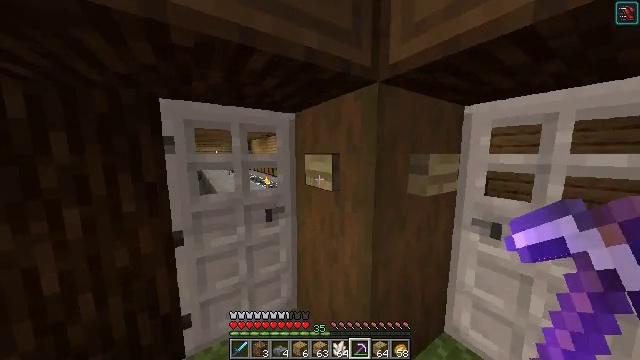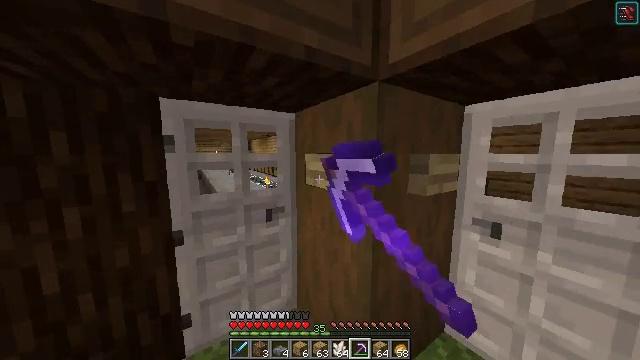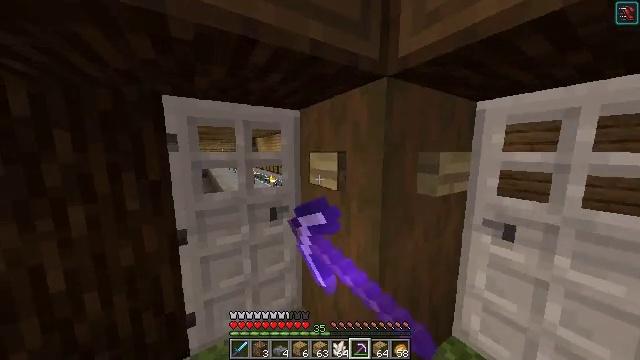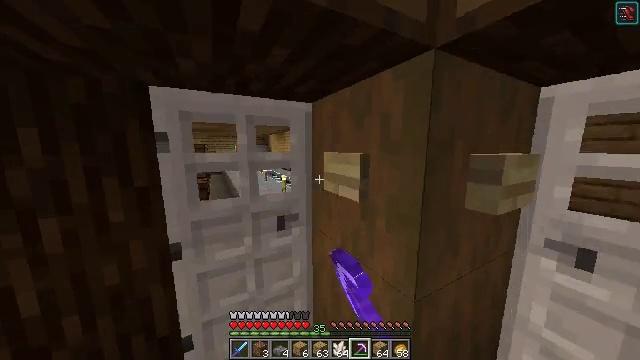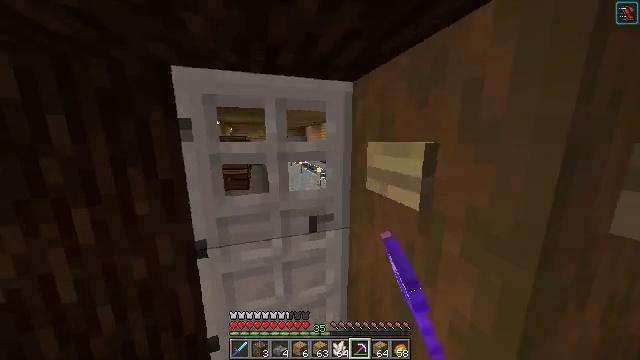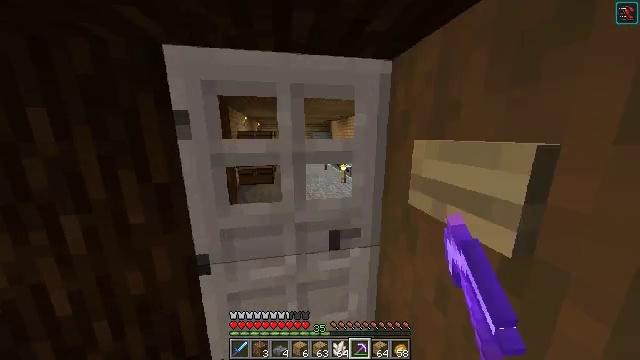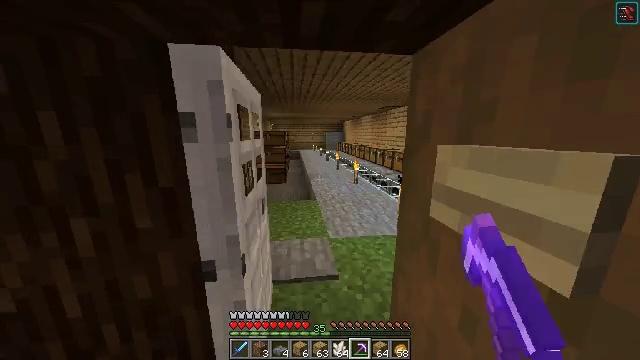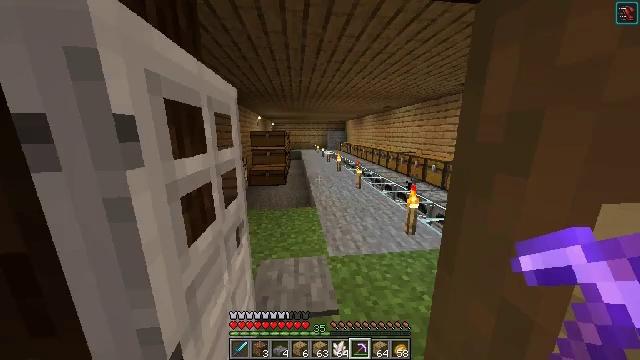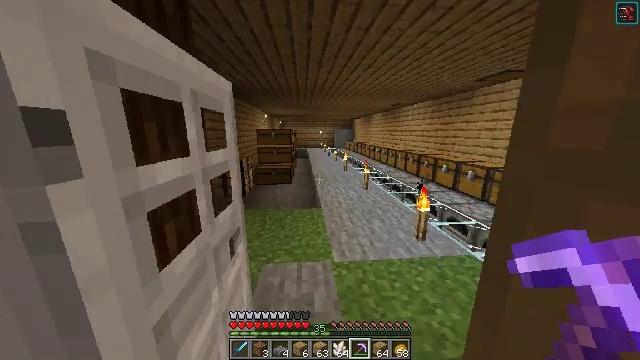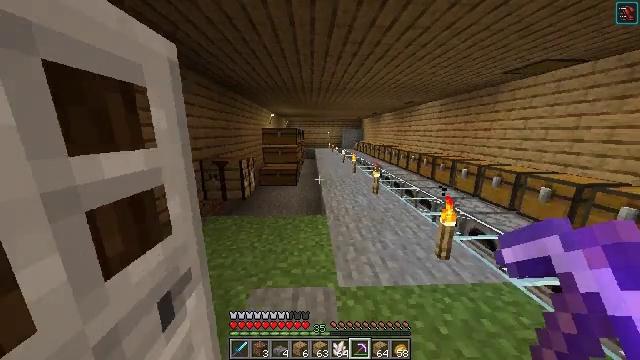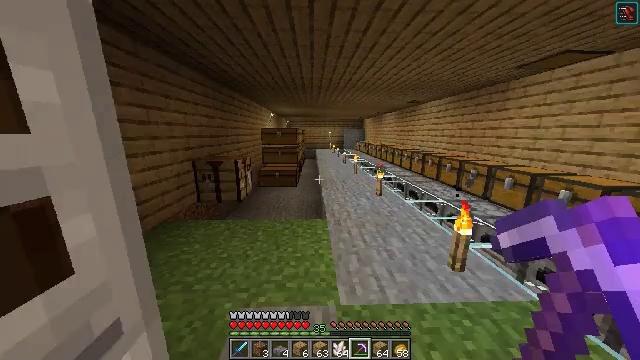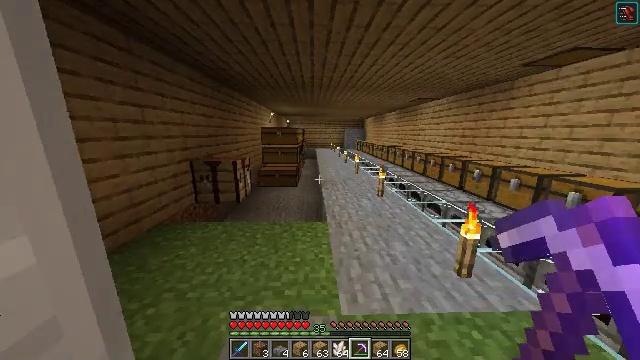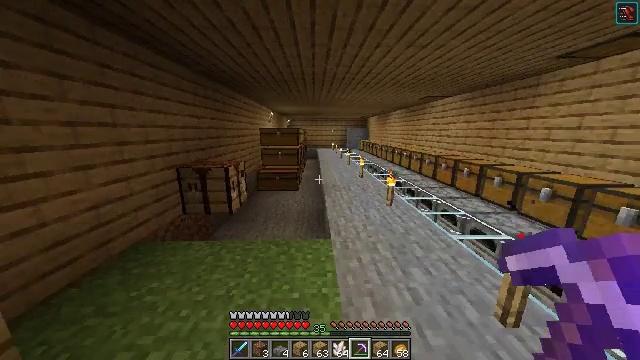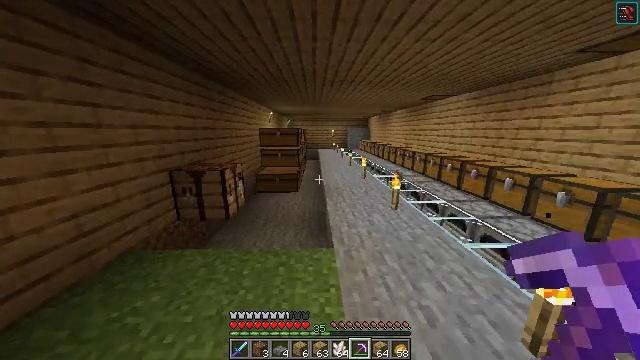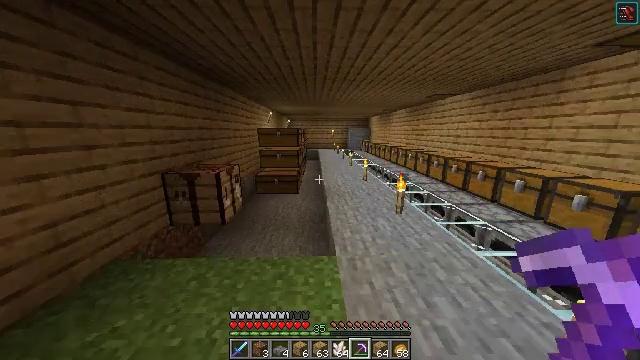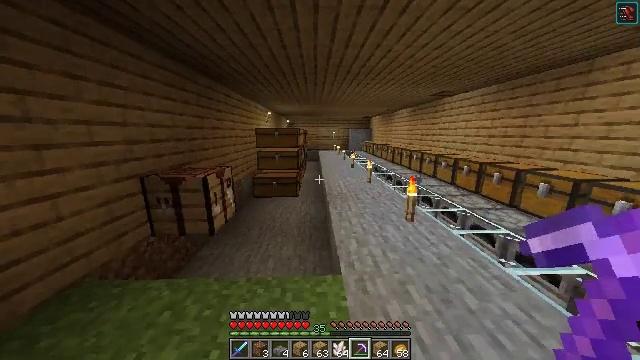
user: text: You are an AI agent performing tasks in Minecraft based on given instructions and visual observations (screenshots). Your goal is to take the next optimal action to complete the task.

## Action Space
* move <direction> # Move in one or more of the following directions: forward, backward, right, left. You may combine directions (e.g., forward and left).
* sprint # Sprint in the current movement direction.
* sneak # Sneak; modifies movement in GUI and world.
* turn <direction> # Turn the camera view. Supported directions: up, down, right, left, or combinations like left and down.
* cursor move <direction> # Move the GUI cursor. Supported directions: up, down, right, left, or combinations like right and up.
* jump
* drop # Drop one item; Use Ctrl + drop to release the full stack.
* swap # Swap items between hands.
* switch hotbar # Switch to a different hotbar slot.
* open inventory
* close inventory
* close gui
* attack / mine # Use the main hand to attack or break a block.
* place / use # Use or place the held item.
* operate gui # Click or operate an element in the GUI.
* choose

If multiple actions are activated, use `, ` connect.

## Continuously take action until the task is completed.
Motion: motion action
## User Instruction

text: Form an observer with the crafting table.
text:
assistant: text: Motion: use / place
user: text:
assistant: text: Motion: move forward, turn left
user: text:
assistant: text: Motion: move forward, turn left
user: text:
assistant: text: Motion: move forward, turn left and down
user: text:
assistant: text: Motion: move forward, turn left and down
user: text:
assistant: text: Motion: move forward, turn left
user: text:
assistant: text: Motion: move forward
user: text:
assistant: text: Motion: move forward, turn left
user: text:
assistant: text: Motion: move forward, turn left
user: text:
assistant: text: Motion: move forward
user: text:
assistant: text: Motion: move forward
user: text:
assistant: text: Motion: move forward
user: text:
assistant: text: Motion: move forward
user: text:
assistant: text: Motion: move forward
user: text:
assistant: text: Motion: move forward
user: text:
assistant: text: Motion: move forward
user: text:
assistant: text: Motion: move forward
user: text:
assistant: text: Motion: move forward and move right
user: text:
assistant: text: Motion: move forward and move right
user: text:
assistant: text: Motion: move forward and move right, turn left
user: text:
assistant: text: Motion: move forward
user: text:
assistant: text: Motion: move forward
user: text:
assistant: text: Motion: move forward
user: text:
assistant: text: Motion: move forward
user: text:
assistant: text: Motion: move forward
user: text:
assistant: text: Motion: move forward
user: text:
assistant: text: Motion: move forward
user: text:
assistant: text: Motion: move forward
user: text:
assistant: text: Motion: move forward and move right, turn left and down
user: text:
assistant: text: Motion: move forward and move right, turn left and down